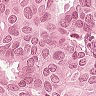
Metastatic tissue present: yes